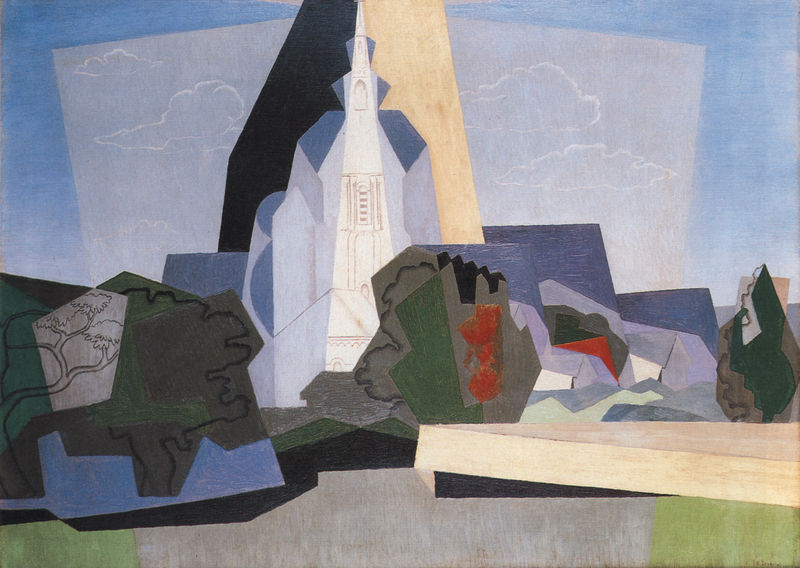
Titel: Paysage: Civray
Künstler: Gino Severini
Standort: Milano
Institution: Civica Galleria d'Arte Moderna
Schlagwörter: baum, blau, dunkel, himmel, schatten, weiß, wolken, bäume, grün, kubismus, landschaft, ocker, stadt, grau, hell, licht, orange, schwarz, straße, gebäude, haus, rot, wiese, wolke, beige, muster, architektur, feld, felder, häuser, busch, büsche, kirche, sonne, turm, hellblau, abstrakt, fläche, flächen, modern, dorf, formen, platz, dunkelblau, strahlen, form, strahl, ecken, anwesen, plan, zentrum, geometrie, kubisch, kubus, abstraktionismus, eckn